Question: The fifth column in my 'DataGridView' is pulling information from 'resumelink' in our SQL server. The name of the file is the only thing in the resumelink record, eg. or . I need those to link to a mapped drive on the computer so, if the name of the file is , it needs to be '//nt/resume/DOC100.pdf'. I need to store the '//nt/resume' part and then just add what's in the resumelink field. I have a field called 'dataGridView1_CellContentClick' but it's currently empty. I'm not concerned as to how the pdf's open, whether it's in IE or Adobe.
Here's a picture of how the program looks.

'''
namespace ResumeTest
{
public partial class Resume : Form
{
SqlConnection conn = new SqlConnection();
public Resume()
{
InitializeComponent();
}
private void Form1_Load(object sender, EventArgs e)
{
// TODO: This line of code loads data into the 'iHBAPPSDataSet.HRresume' table. You can move, or remove it, as needed.
this.hRresumeTableAdapter.Fill(this.iHBAPPSDataSet.HRresume);
this.dataGridView1.RowsDefaultCellStyle.BackColor = Color.White;
this.dataGridView1.AlternatingRowsDefaultCellStyle.BackColor = Color.Aquamarine;
}
private void button1_Click(object sender, EventArgs e)
{
bindingSource1.Filter = "name LIKE '%" + name.Text + "%' AND skillset LIKE '%" + skillset.Text + "%'";
}
public void ClearTextBoxes(Control control)
{
foreach (Control c in control.Controls)
{
if (c is TextBox)
{
if (!(c.Parent is NumericUpDown))
{
((TextBox)c).Clear();
}
}
else if (c is NumericUpDown)
{
((NumericUpDown)c).Value = 0;
}
else if (c is ComboBox)
{
((ComboBox)c).SelectedIndex = 0;
}
if (c.HasChildren)
{
ClearTextBoxes(c);
}
}
}
private void button2_Click(object sender, EventArgs e)
{
ClearTextBoxes(this);
bindingSource1.Filter = "name LIKE '%" + name.Text + "%'";
}
private void button3_Click(object sender, EventArgs e)
{
Application.Exit();
}
private void button4_Click(object sender, EventArgs e)
{
Add f2 = new Add();
f2.Show();
}
private void button6_Click(object sender, EventArgs e)
{
Delete f3 = new Delete();
f3.Show();
}
private void refreshButton_Click(object sender, EventArgs e)
{
this.hRresumeTableAdapter.Fill(this.iHBAPPSDataSet.HRresume);
}
private void quitToolStripMenuItem_Click(object sender, EventArgs e)
{
Application.Exit();
}
}
}
'''
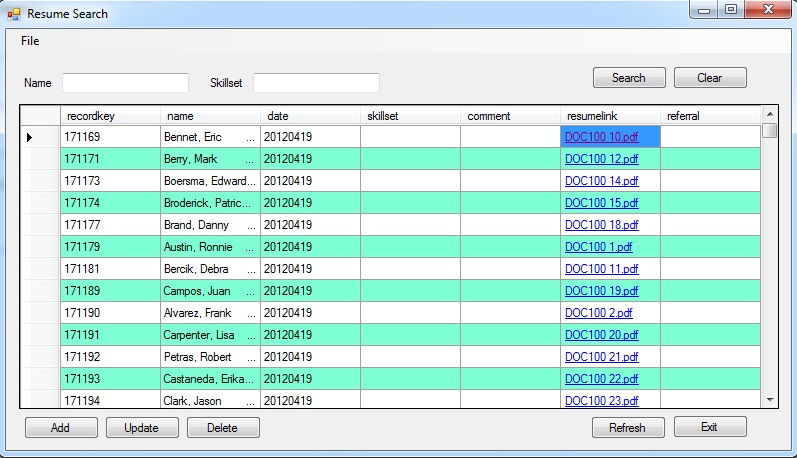
Answer: '''
private void dataGridView1_CellContentClick(object sender, DataGridViewCellEventArgs e)
{
// set the part of filename You have to add to some constant
// or save it in some external file and read here to be able to edit this value
// without rebuilding of the project
const string filePreName = @"//nt/resume/";
// get the clicked filename value
string filename = dataGridView1[e.ColumnIndex, e.RowIndex].Value.ToString();
// combine file pre name and file name
string finalFilePath = filePreName + filename;
// this function will start default program, which is configured in your system
// to handle pdf files and will open selected pdf file in this program
// to get access to this function you should reference to
// using System.Diagnostics;
// at the top of current class file
Process.Start(finalFilePath);
}
'''
Or put all in one line:
'''
Process.Start(@"//nt/resume/" + dataGridView1[e.ColumnIndex, e.RowIndex].Value);
'''
P.S. This will not change the display of file name in datagrid (which I think is even better than display long string like '//nt/resume/DOC100.pdf' in one cell) but will handle file opening correctly.